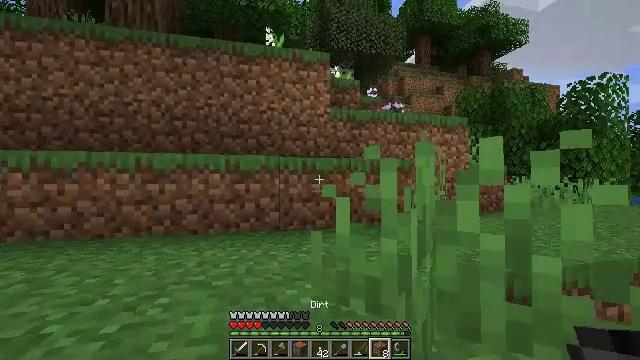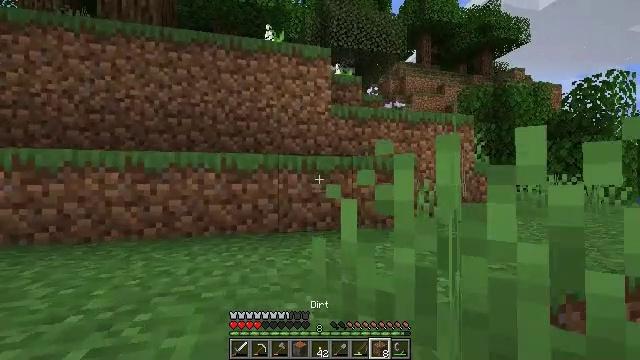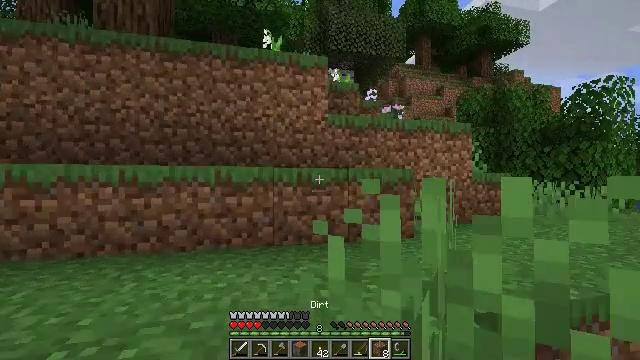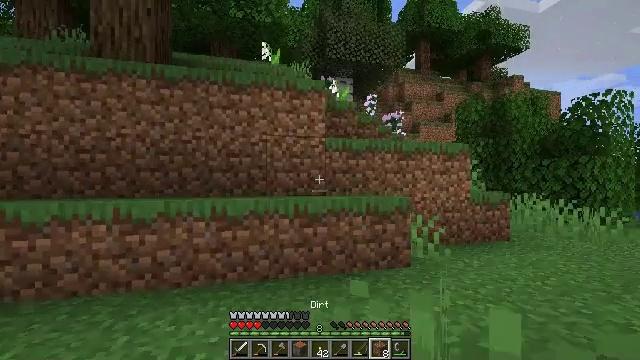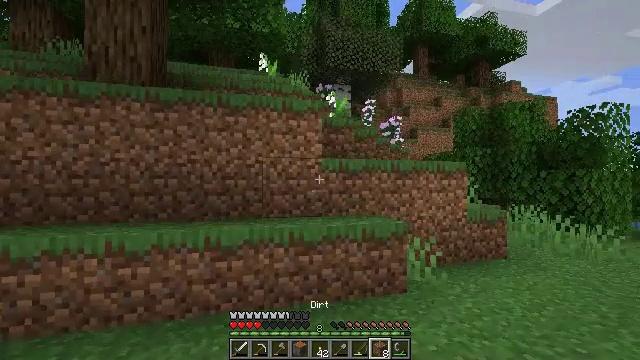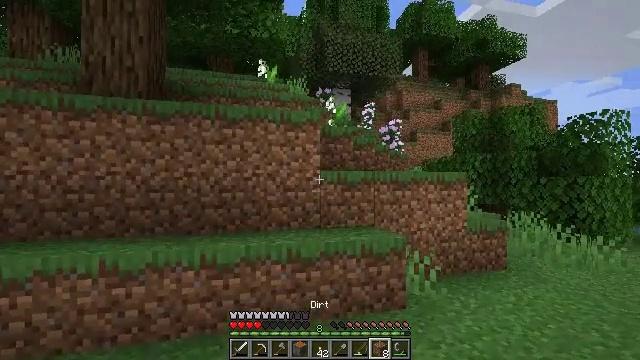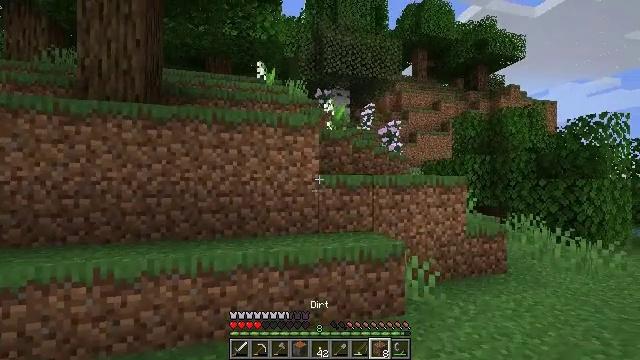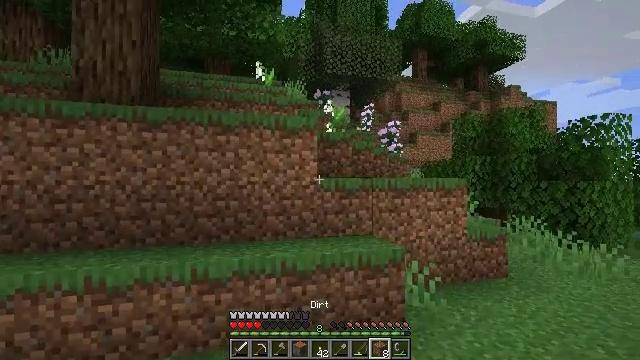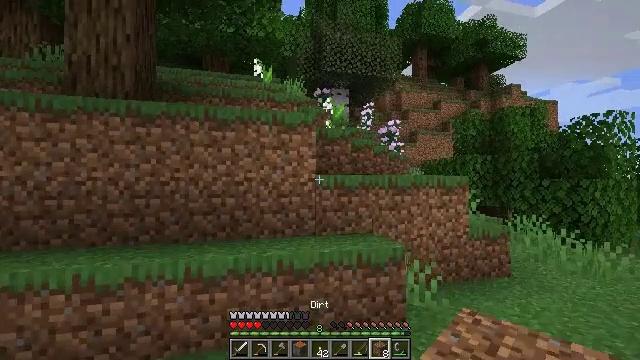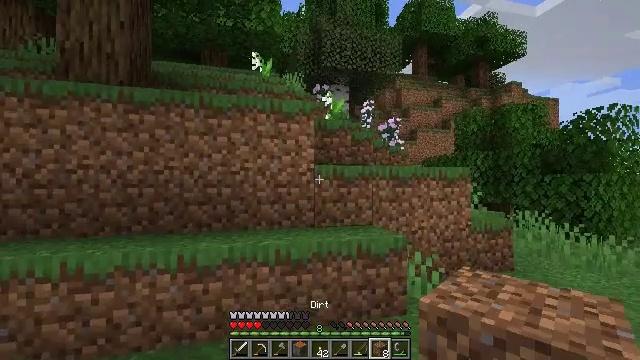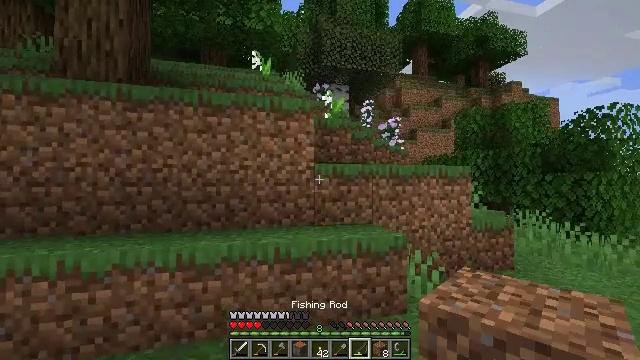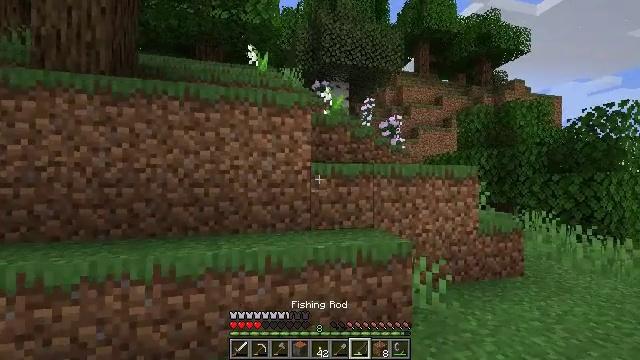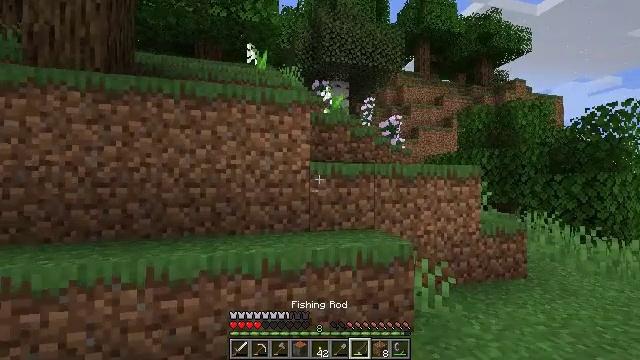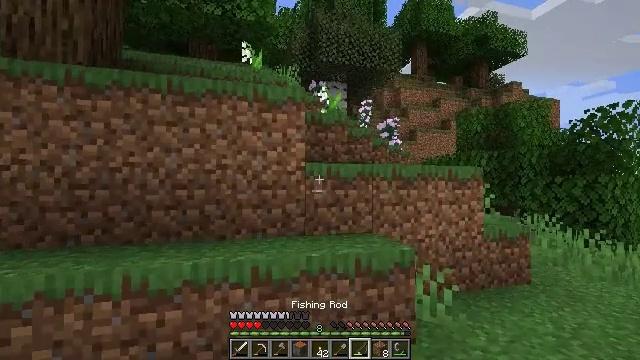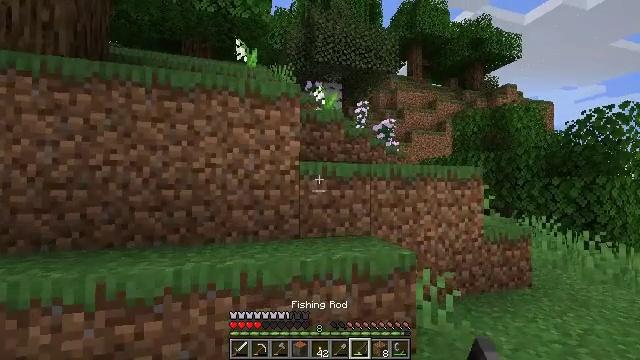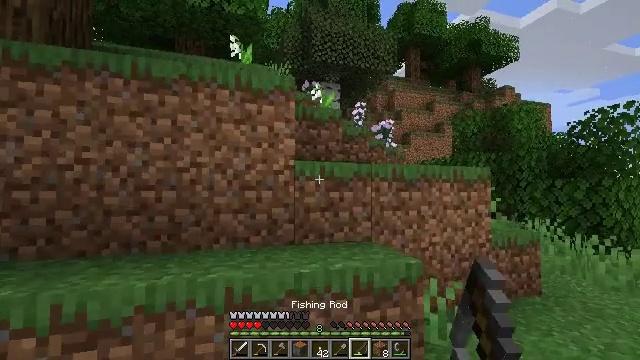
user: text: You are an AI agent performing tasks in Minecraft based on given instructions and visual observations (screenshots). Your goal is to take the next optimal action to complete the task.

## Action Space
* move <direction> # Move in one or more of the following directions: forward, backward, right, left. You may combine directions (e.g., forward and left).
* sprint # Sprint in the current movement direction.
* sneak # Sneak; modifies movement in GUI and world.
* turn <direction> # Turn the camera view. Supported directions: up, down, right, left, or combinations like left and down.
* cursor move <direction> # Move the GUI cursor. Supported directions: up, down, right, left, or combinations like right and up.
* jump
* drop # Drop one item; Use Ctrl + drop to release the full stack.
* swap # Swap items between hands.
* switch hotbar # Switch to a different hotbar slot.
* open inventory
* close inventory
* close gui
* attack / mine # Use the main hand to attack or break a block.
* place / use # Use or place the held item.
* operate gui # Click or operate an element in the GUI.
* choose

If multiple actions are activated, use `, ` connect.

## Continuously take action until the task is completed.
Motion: motion action
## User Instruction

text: Harvest the peony for decoration.
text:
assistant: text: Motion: move forward
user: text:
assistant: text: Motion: move forward, jump
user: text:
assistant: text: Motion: move forward, jump
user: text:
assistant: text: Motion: move forward, jump
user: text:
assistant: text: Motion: move forward, jump
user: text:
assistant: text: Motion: move forward, jump
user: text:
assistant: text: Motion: move forward, jump
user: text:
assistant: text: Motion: move forward, jump
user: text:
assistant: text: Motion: move forward, jump
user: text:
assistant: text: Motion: move forward, jump
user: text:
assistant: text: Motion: move forward
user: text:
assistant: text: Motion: move forward
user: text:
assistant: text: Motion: move forward
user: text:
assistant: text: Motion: move forward
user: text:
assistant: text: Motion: move forward
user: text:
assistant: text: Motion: move forward, jump
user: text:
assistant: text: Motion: move forward, jump
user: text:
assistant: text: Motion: move forward, jump
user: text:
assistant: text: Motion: move forward, jump
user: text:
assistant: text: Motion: move forward, jump
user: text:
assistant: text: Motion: move forward
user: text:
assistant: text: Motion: move forward
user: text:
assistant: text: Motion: move forward
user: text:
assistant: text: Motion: move forward
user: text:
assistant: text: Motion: move forward
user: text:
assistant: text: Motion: move forward, jump
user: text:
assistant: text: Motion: move forward, jump
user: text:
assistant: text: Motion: move forward, jump
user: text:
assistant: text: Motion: move forward, jump
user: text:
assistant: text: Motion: move forward